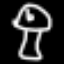
Label: mushroom